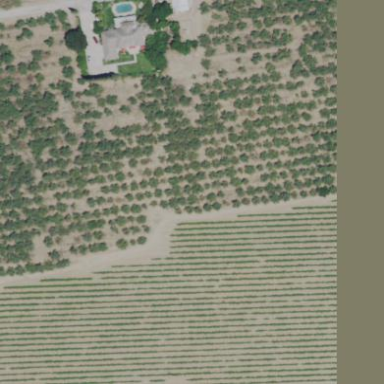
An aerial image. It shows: Almond orchard with rows of almond trees.